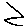
Label: zigzag